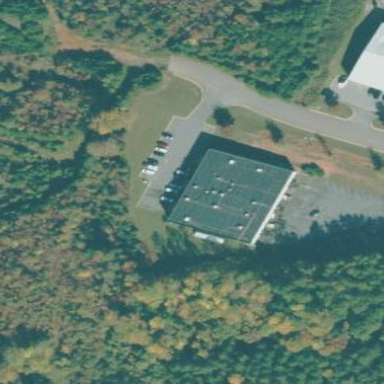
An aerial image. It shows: Commercial building.